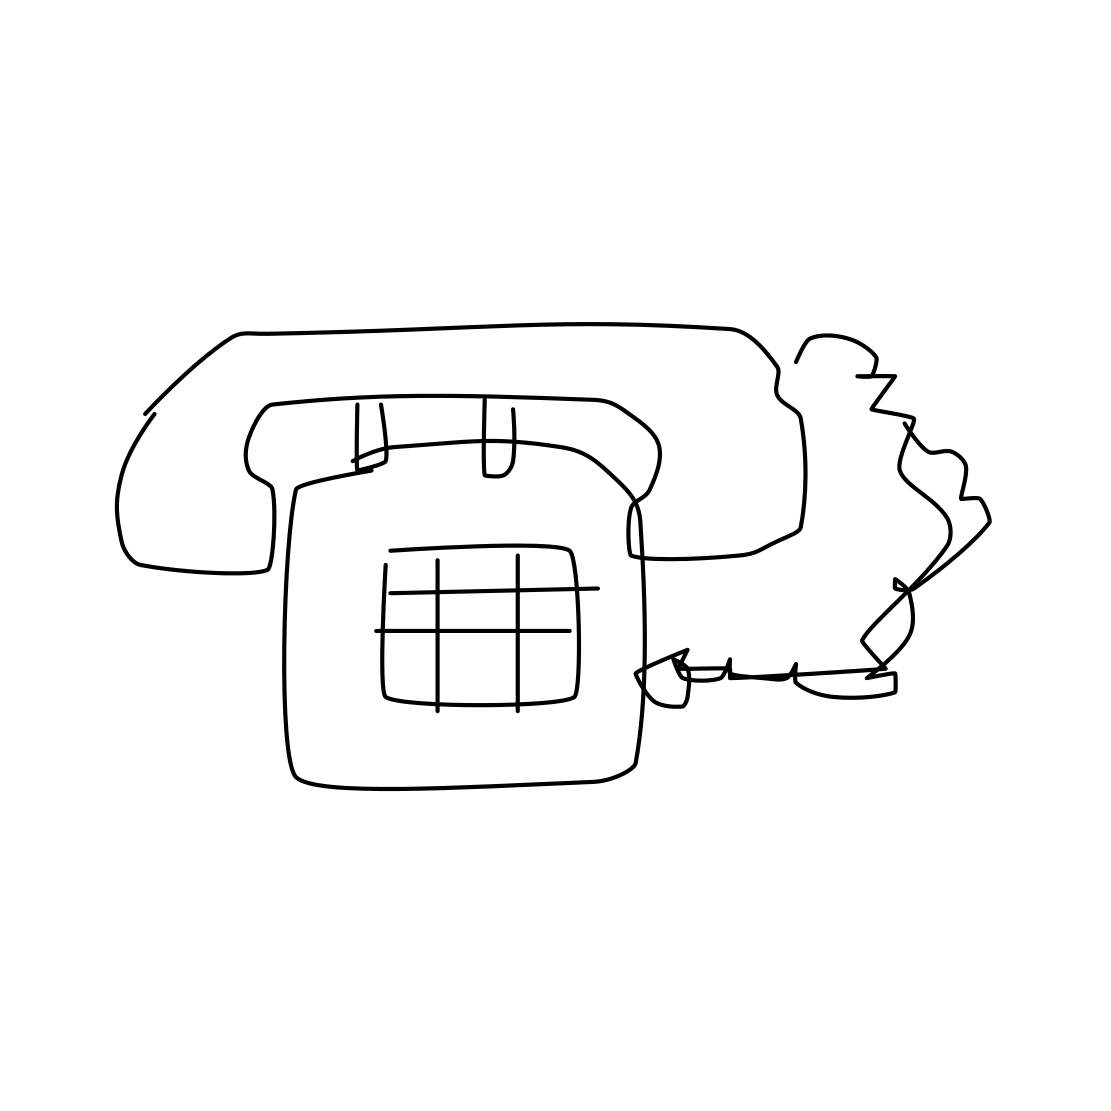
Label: telephone